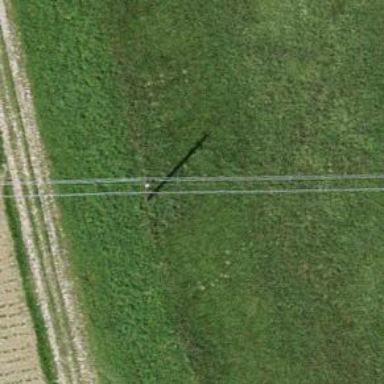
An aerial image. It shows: Utility pole as the man-made structure.